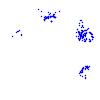
Particle: proton